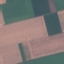
Label: AnnualCrop